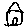
Label: house